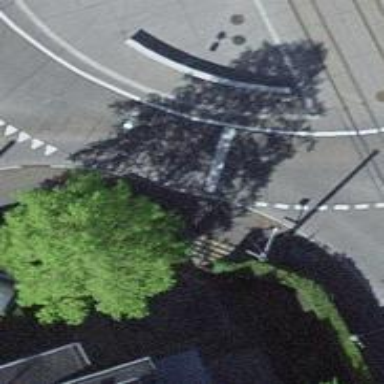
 featuring roundabout. The sidewalk is separate from the road."